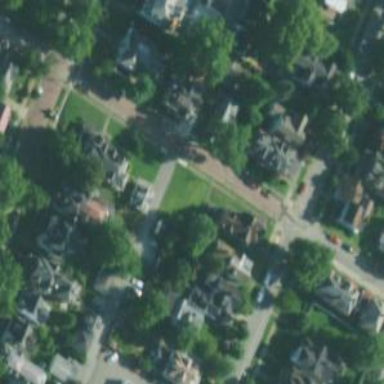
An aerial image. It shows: Neighbourhood with historic district.